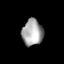
Tissue: lung
Cell type: Epithelial cells
Senescence score: 0.1411
Nuclear area (px): 536
Mean DAPI intensity: 165.966